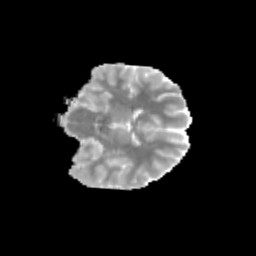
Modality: MD
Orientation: coronal
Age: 12
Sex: male
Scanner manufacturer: siemens
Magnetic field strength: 3 T
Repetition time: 3.8 s
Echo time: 0.07 s